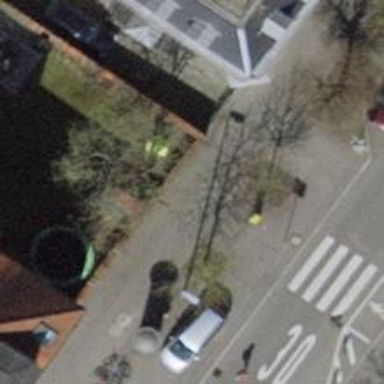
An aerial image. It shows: Post box.